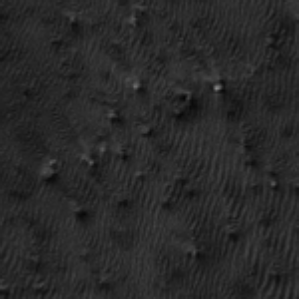
Label: frost